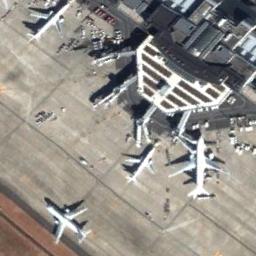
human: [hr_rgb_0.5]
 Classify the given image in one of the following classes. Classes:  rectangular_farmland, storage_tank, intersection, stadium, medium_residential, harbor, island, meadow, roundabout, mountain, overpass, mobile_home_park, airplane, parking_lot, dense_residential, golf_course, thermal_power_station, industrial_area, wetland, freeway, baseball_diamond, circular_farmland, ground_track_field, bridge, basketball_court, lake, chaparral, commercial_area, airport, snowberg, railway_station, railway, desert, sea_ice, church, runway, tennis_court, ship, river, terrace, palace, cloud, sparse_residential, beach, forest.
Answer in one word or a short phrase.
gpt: airplane